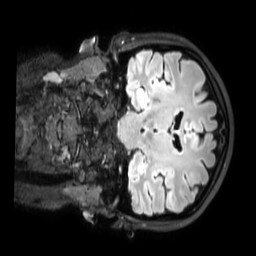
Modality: FLAIR
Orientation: coronal
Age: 22
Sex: female
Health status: healthy
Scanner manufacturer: philips
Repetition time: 4.8 s
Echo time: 0.2812 s